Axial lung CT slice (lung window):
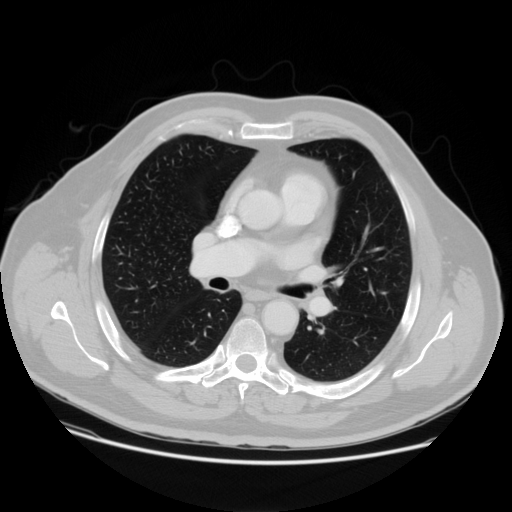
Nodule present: no